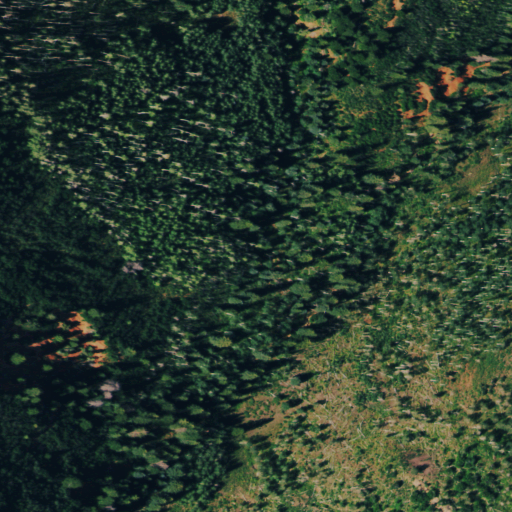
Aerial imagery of valley in Colorado named State Draw containing deciduous forest, mixed forest, and shrub